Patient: sex M, age 54
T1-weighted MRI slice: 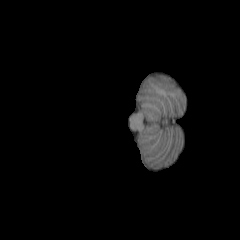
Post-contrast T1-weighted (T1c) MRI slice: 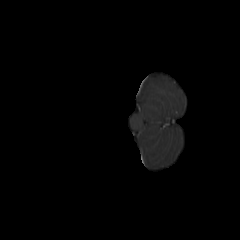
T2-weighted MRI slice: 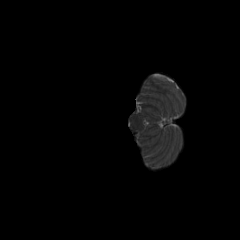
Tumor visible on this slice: no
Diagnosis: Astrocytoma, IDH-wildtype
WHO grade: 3